Field crop: tomato
Growth stage: 2
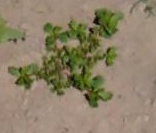
Species: portulaca